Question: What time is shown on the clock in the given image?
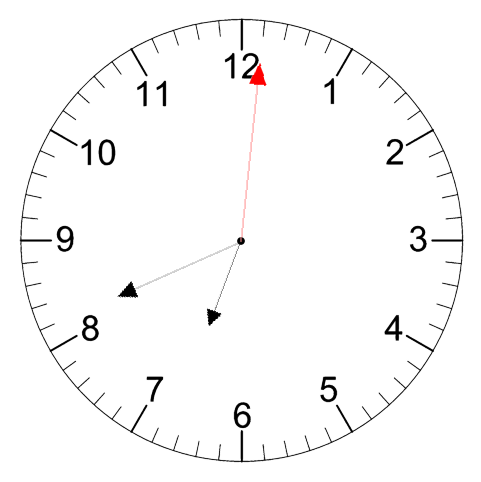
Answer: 06:41:01